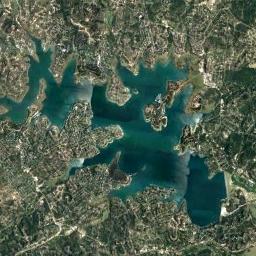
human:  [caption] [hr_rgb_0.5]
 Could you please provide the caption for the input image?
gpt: An irregularly shaped pale blue lake surrounded by mountains with green vegetation .

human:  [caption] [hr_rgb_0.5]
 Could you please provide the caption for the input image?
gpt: The lake is surrounded by land .

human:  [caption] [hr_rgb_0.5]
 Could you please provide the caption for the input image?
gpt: The lake with a winding bank lies in a mountainous area and the water is deep green .

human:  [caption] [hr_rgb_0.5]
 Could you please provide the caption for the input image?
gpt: Many trees are around the lake .

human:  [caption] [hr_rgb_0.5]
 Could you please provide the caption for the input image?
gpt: There are green land and buildings around the lakes .